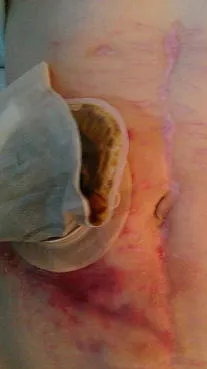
Final appearance of the abdomen.
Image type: medical_photograph (other_medical_photograph)